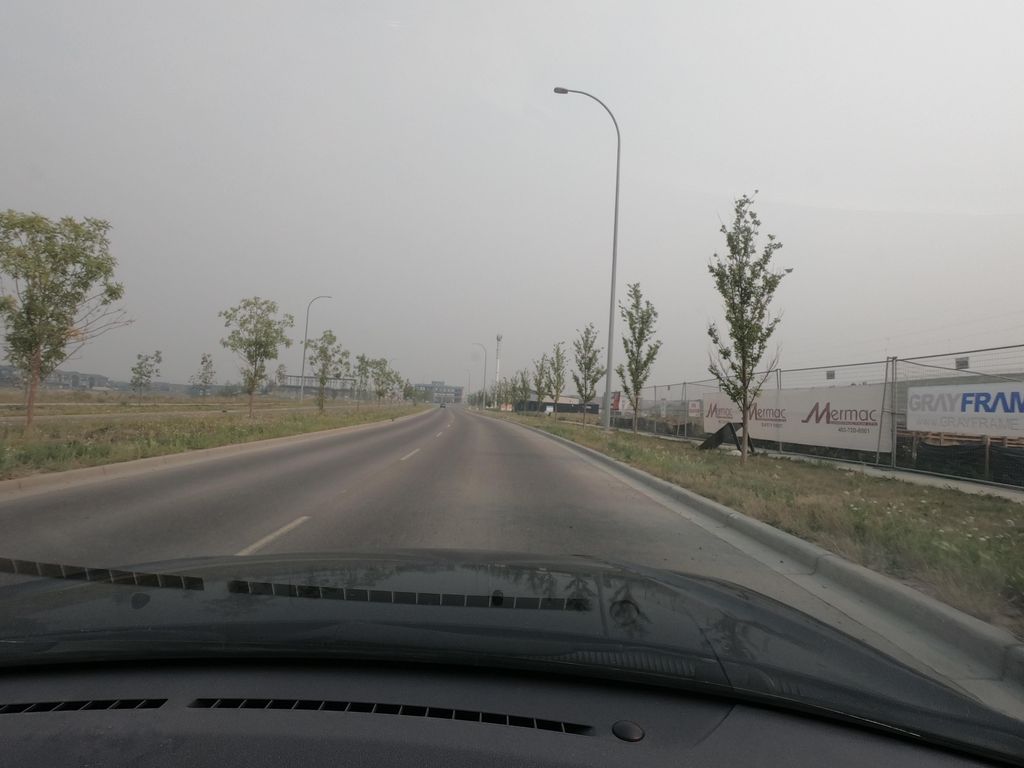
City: calgary